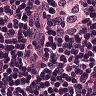
Metastatic tissue present: yes